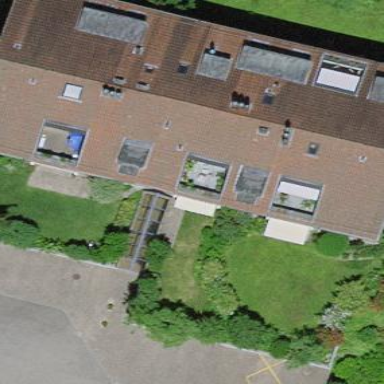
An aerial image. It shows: Residential building.